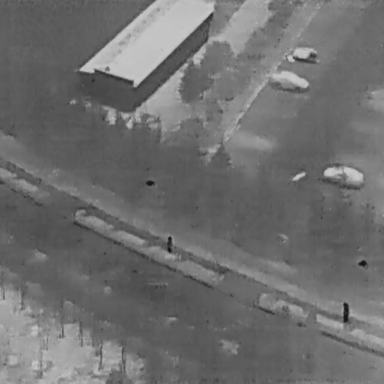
There are three Cars in the infrared image.